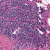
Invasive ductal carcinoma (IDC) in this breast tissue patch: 0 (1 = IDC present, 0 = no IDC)